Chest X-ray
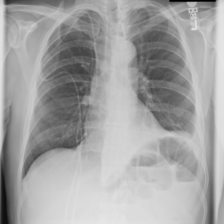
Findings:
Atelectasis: positive
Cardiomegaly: negative
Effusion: positive
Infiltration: positive
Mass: negative
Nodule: negative
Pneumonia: negative
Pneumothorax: negative
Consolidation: negative
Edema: negative
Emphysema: negative
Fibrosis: negative
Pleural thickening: negative
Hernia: negative